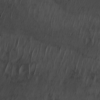
Label: not_dusty